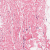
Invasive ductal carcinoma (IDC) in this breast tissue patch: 0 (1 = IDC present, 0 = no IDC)